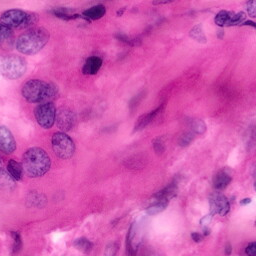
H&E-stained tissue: Pancreatic